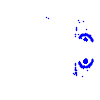
Particle: electron